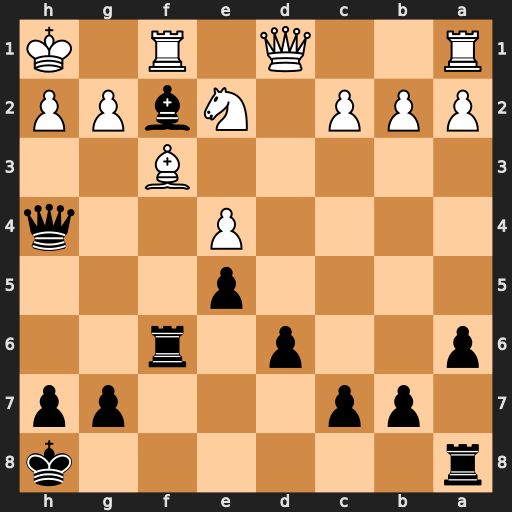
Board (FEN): r6k/1pp3pp/p2p1r2/4p3/4P2q/5B2/PPP1NbPP/R2Q1R1K
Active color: b
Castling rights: -
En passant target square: -
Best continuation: Qxh2+ Kxh2 Rh6+ Bh5 Rxh5#